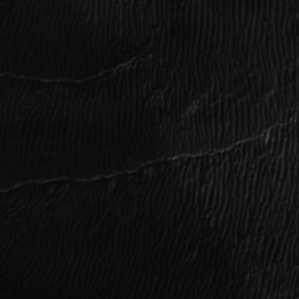
Label: frost